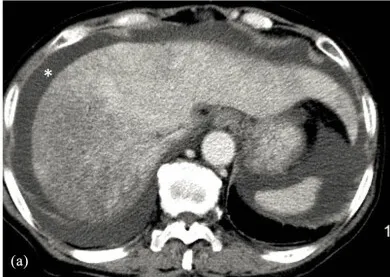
CT and pathological features in case 3. (a) CT scan shows diffuse hepatomegaly, heterogeneous density of the liver parenchyma, unclear delineation of the hepatic vein, and ascites.
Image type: radiology (ct)